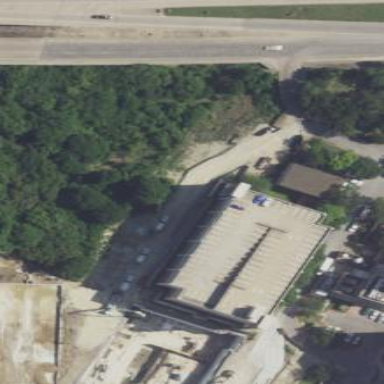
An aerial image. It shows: Multi-storey parking building.